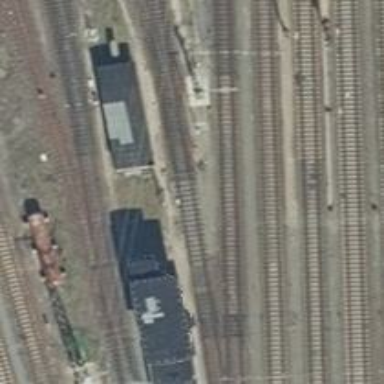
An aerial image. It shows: Railway switch.